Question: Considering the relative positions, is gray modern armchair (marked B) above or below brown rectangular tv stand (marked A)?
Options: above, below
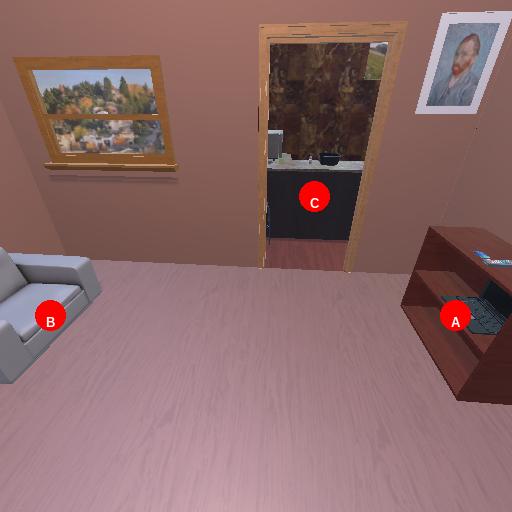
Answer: above